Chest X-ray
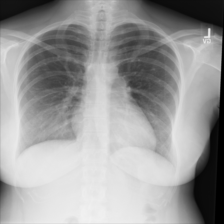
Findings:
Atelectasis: negative
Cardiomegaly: negative
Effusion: negative
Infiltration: negative
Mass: negative
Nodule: negative
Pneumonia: negative
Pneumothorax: negative
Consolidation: negative
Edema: negative
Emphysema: negative
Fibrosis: negative
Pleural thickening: negative
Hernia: negative